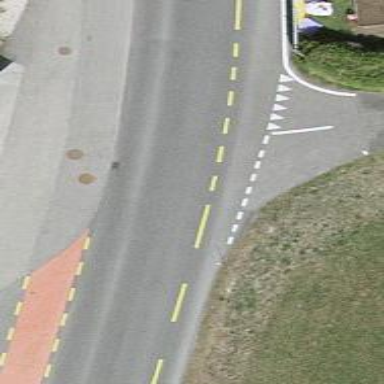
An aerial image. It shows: Secondary road with asphalt surface. There's cycle track on the left side of the road.